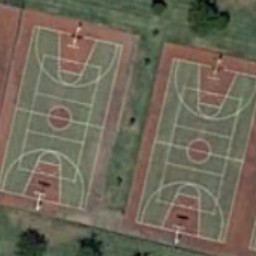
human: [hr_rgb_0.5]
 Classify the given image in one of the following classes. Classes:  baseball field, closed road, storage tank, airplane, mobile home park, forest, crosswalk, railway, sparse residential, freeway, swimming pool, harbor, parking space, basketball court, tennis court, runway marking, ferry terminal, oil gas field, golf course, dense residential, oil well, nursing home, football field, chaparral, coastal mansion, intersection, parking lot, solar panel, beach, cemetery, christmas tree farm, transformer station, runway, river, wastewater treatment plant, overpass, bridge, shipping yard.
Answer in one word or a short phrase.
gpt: basketball court